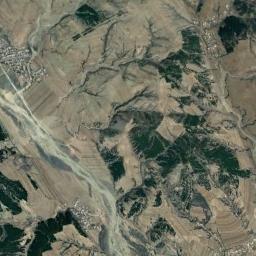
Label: mountain